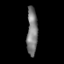
Tissue: prostate
Cell type: T cells
Senescence score: 0.6981
Nuclear area (px): 500
Mean DAPI intensity: 123.246